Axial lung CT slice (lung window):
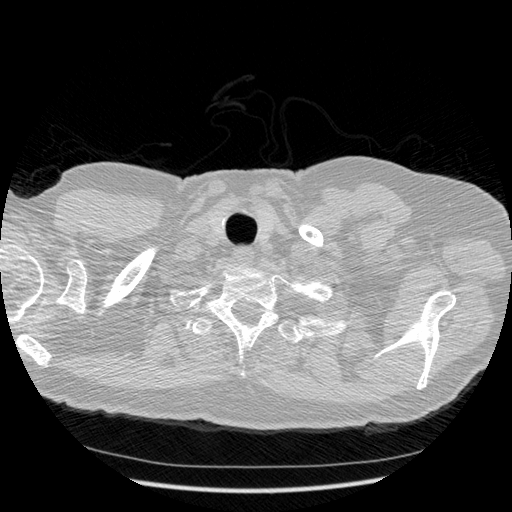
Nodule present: no